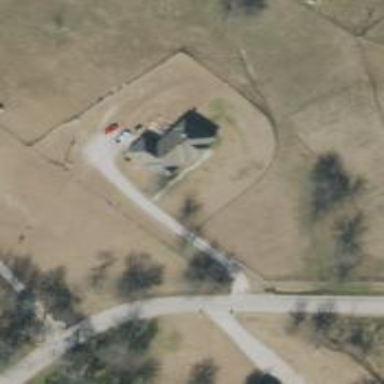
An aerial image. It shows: Driveway leading to service road.